Question: Here is an example of my problem.

I model my graph with <URL>.
I want to find one most expensive (highest) distance/path, eg A > D > H > J or A > D > H > K
I would greatly appreciate any help. Thanks.
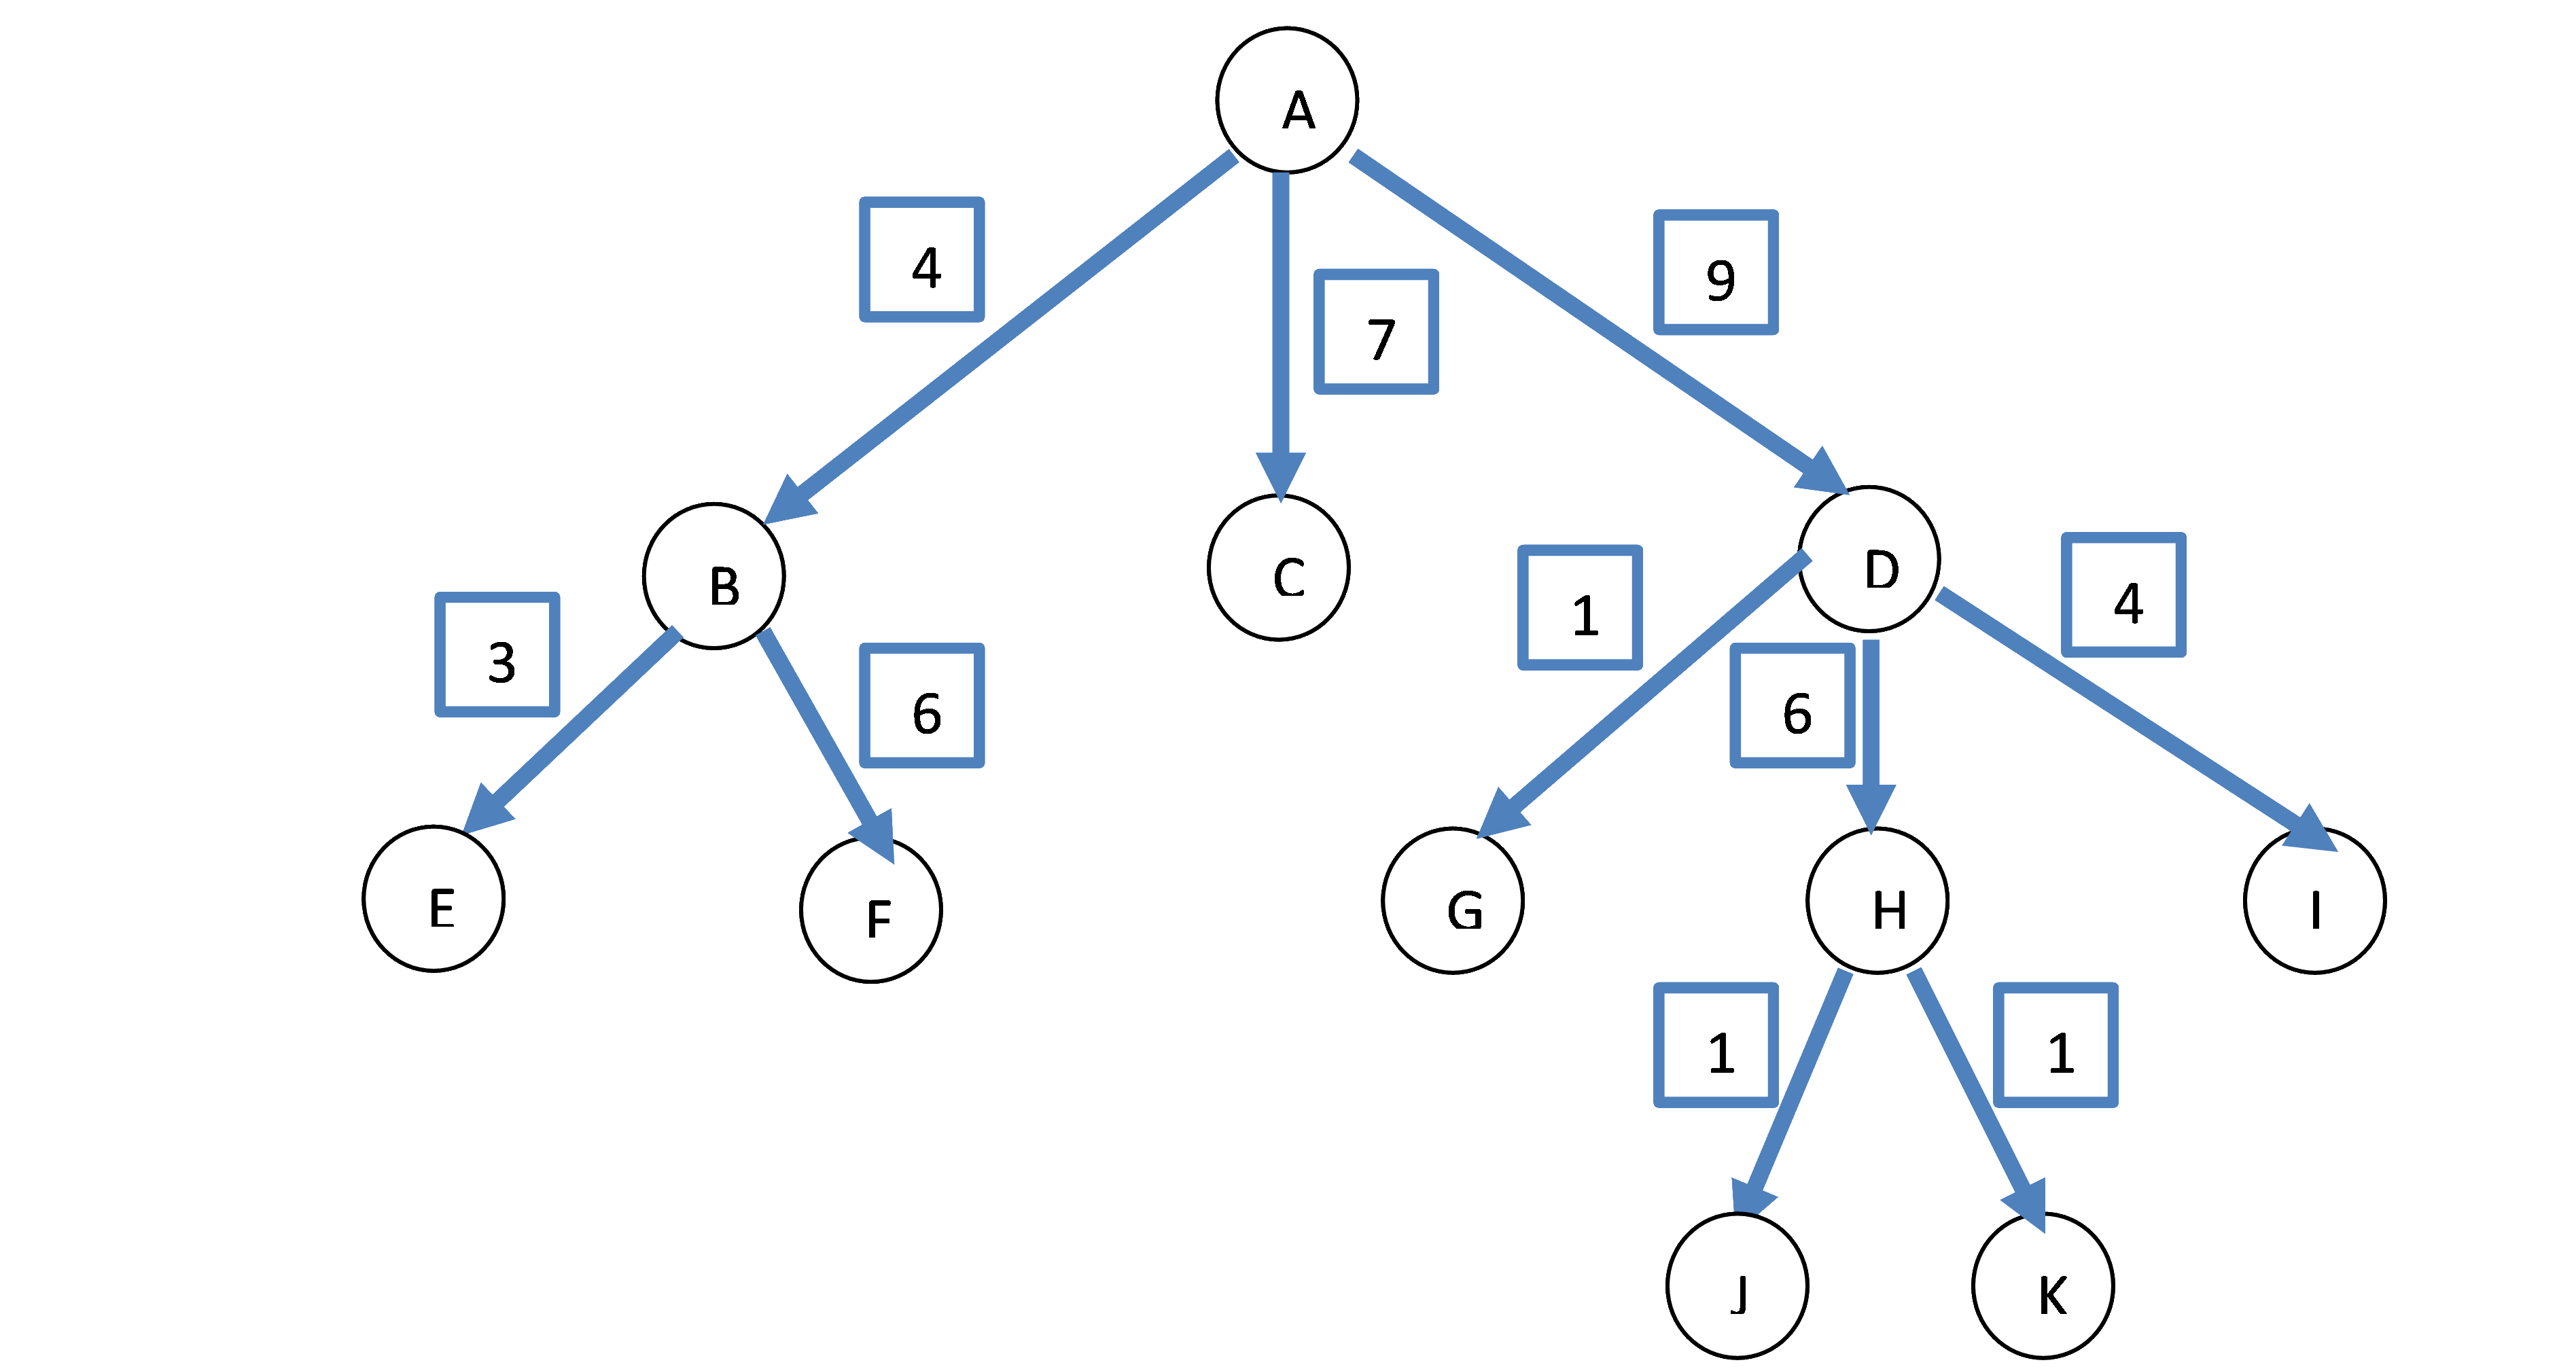
Answer: I found a solution.
I multiply the cost of weights by -1 and I use Bellman Ford Shortest Path Algorithm to find the single source shorteset path (Ref : <URL>.
This way I find the maximum path
Here is C# source code
'''
public AdjacencyGraph<string, Edge<string>> Graph { get; private set; }
public Dictionary<Edge<string>, double> EdgeCost { get; private set; }
......
public void FindPath(string @from = "START", string @to = "END")
{
Func<Edge<string>, double> edgeCost = AlgorithmExtensions.GetIndexer(EdgeCost);
// Positive or negative weights
TryFunc<string, System.Collections.Generic.IEnumerable<Edge<string>>> tryGetPath = Graph.ShortestPathsBellmanFord(edgeCost, @from);
IEnumerable<Edge<string>> path;
if (tryGetPath(@to, out path))
{
Console.Write("Path found from {0} to {1}: {0}", @from, @to);
foreach (var e in path) { Console.Write(" > {0}", e.Target); }
Console.WriteLine();
}
else { Console.WriteLine("No path found from {0} to {1}."); }
}
'''